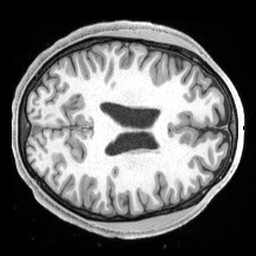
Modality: T1w
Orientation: axial